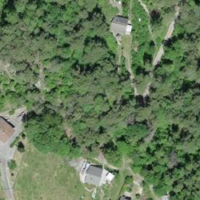
EUNIS habitat code: 43
Species observed at this site:
Lathyrus vernus